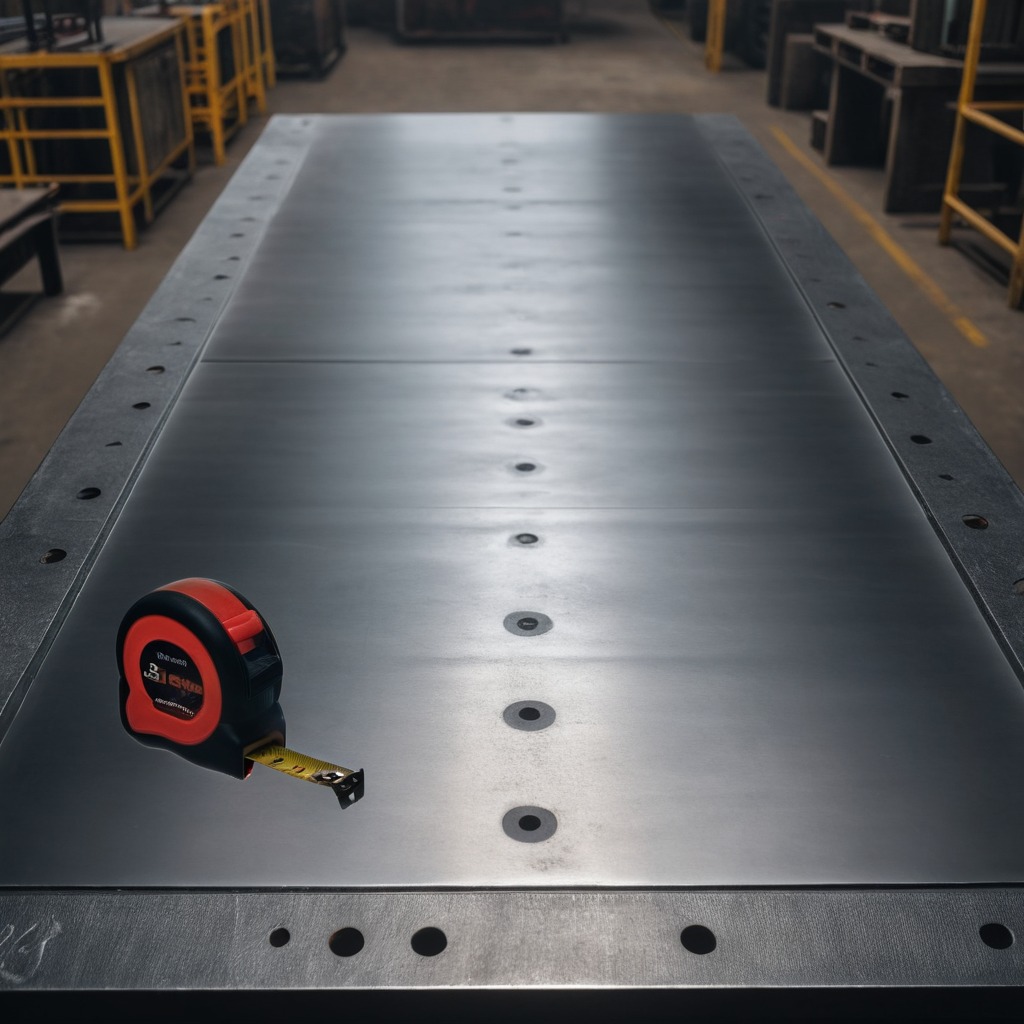
A measuring tape is lying on the cold steel table in a mining workshop.